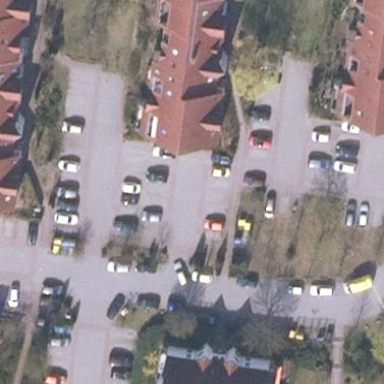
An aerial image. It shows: Parking area with surface.